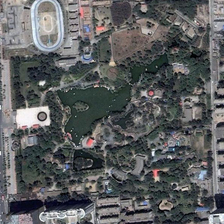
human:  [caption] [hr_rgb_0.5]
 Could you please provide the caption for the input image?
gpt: some buildings are near a park with many green trees and a pond .

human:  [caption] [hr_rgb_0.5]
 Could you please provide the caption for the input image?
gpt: some buildings are near a park with many green trees and a pond .

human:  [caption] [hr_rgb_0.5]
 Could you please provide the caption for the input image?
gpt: some buildings are near a park with many green trees and a pond .

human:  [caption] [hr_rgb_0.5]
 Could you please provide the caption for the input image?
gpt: some buildings are near a park with many green trees and a pond .

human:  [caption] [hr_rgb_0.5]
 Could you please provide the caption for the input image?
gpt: some buildings are near a park with many green trees and a pond .